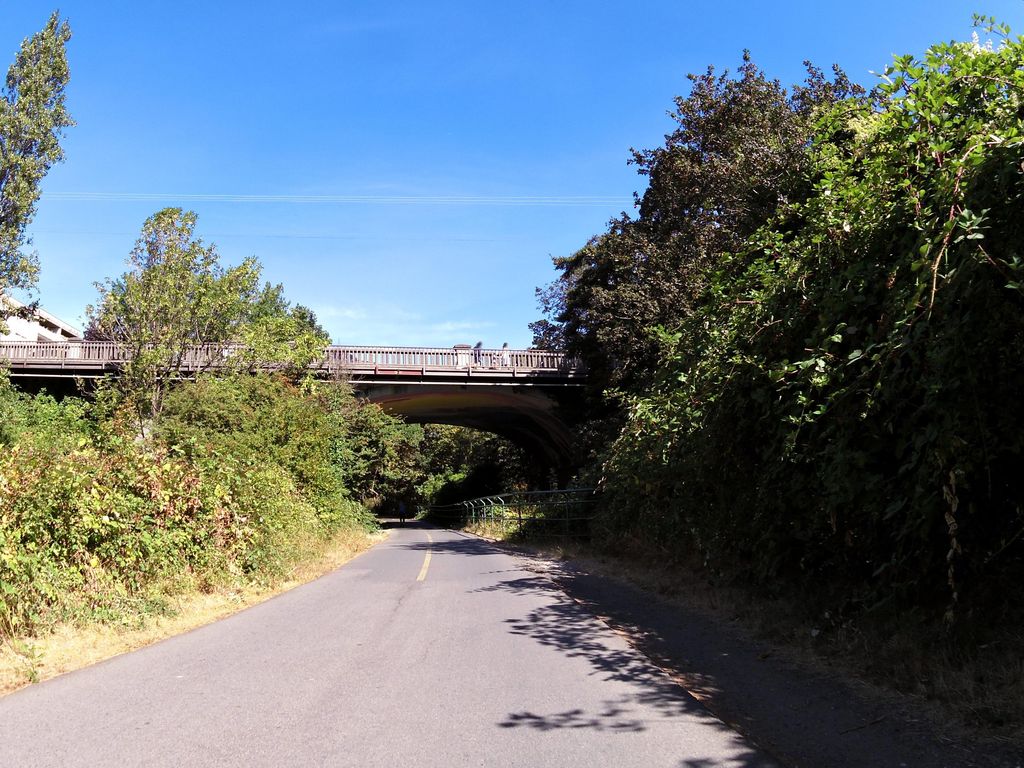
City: victoria